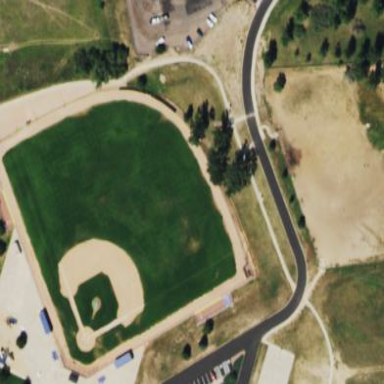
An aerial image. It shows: Baseball pitch for leisure land.